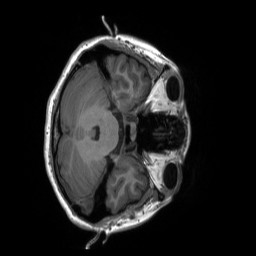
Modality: T1w
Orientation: axial
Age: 27
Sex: female
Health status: healthy
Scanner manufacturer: siemens
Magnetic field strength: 3 T
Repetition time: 2.3 s
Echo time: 0.00229 s